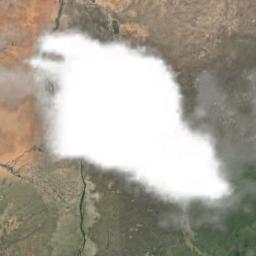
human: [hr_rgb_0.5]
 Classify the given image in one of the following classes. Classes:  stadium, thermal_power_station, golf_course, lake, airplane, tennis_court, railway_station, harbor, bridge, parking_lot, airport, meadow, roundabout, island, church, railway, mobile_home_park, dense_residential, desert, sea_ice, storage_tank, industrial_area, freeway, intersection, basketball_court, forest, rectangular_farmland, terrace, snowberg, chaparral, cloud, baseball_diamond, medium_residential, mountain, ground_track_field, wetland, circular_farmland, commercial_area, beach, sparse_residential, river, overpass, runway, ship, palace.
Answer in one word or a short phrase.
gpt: cloud